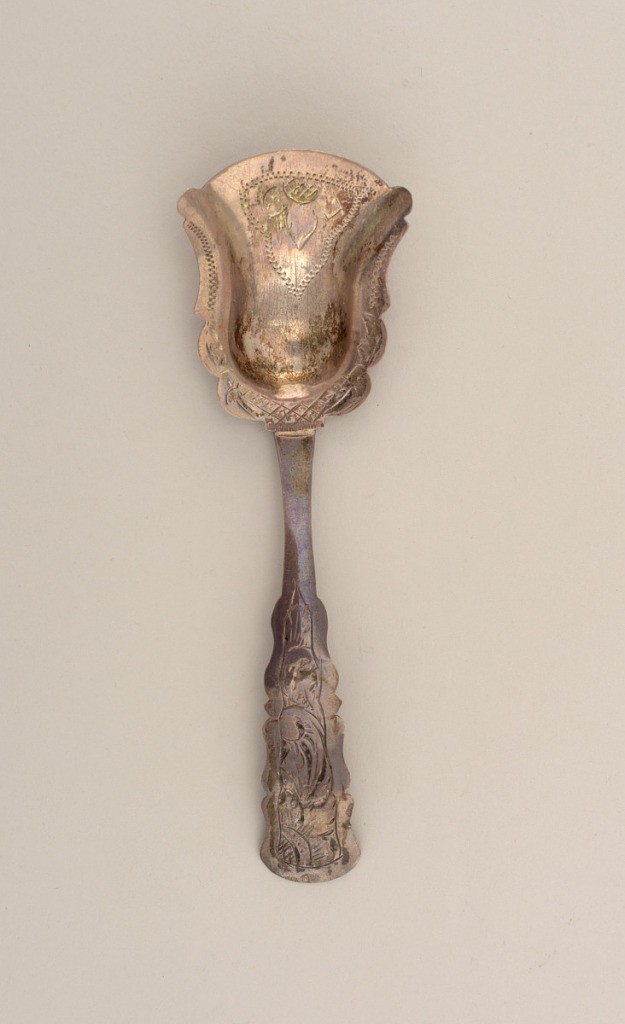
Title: Tea Caddy Spoon
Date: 1855
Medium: silver
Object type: caddy spoon
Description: Tea scoop with bell-form, shovel-like bowl with shaped, flat flanged border; bowl and border engraved with flower and wriggle work; tapering handle with slightly down-curved, shaped terminal engraved with partial flower and scrolls.